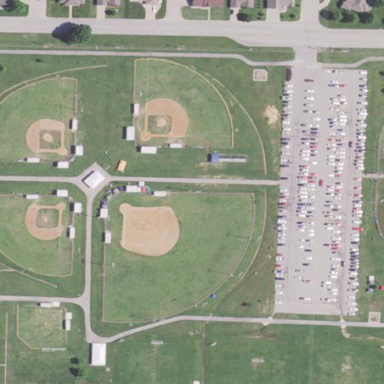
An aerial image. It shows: Baseball pitch for leisure land.